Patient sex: M
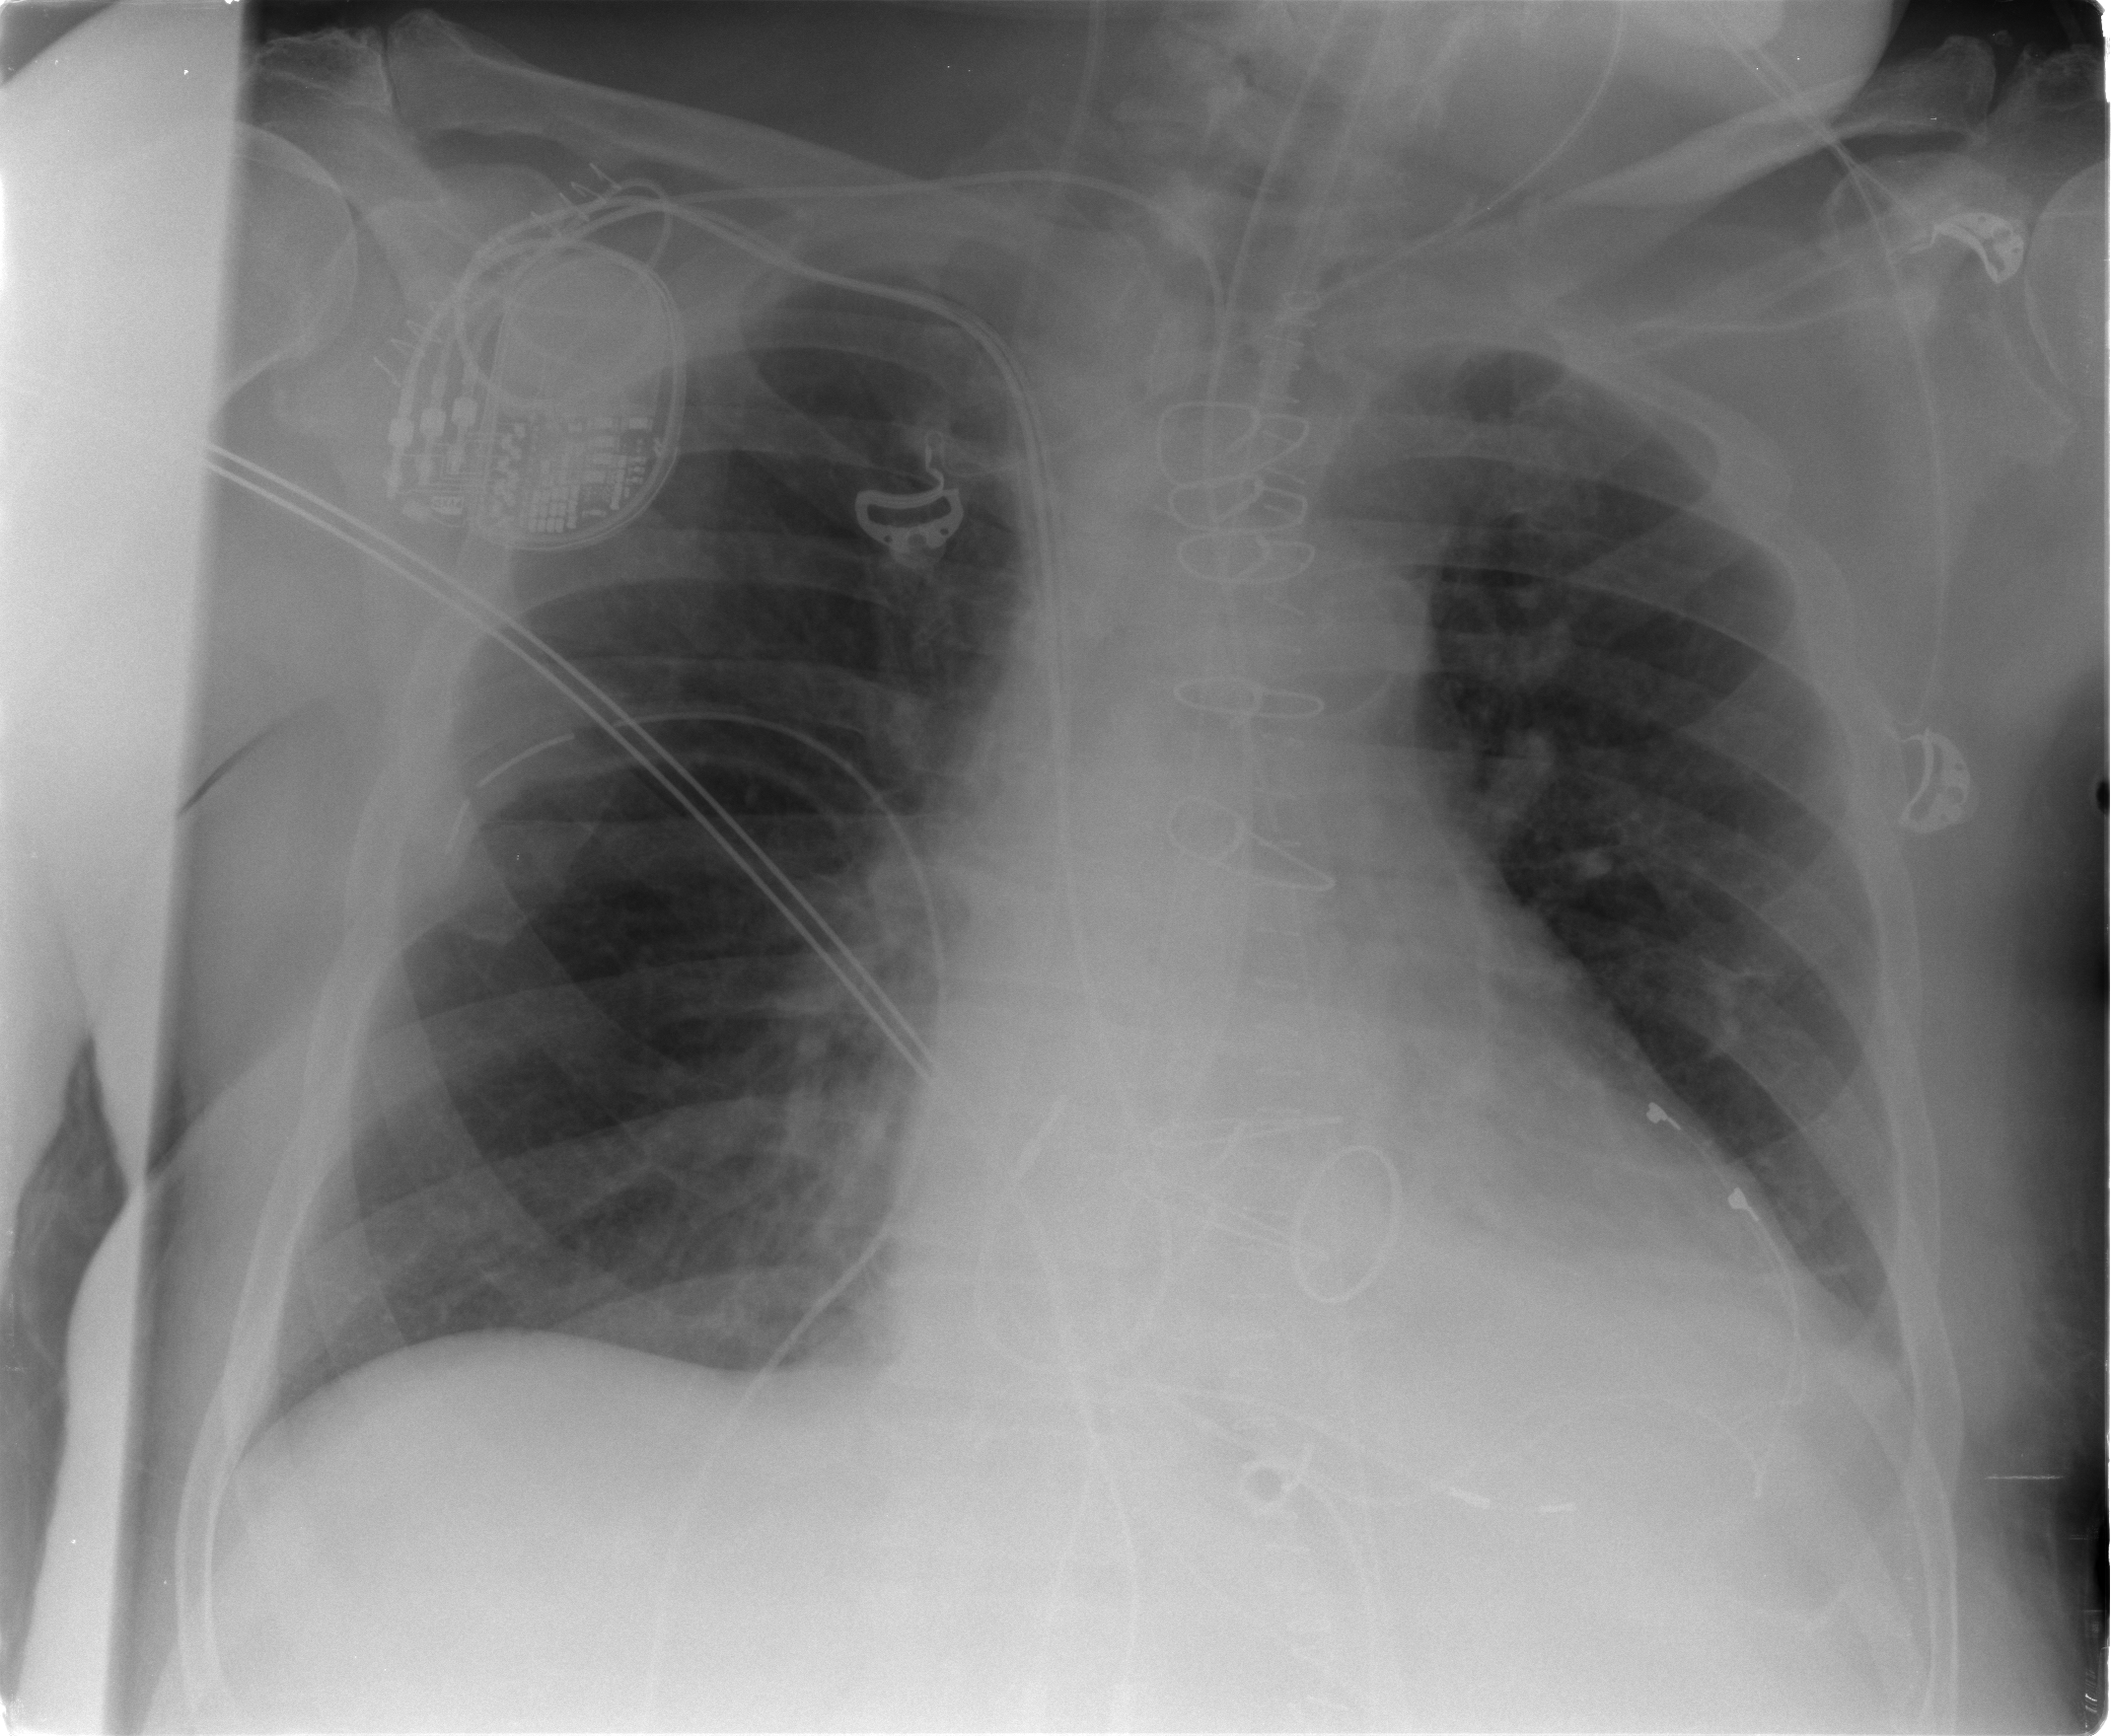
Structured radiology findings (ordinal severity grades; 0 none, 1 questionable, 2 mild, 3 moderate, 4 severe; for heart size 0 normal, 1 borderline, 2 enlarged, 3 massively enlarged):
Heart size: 1
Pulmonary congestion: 1
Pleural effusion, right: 0
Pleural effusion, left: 2
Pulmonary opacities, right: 0
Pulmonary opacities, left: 0
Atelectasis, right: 1
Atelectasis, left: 1